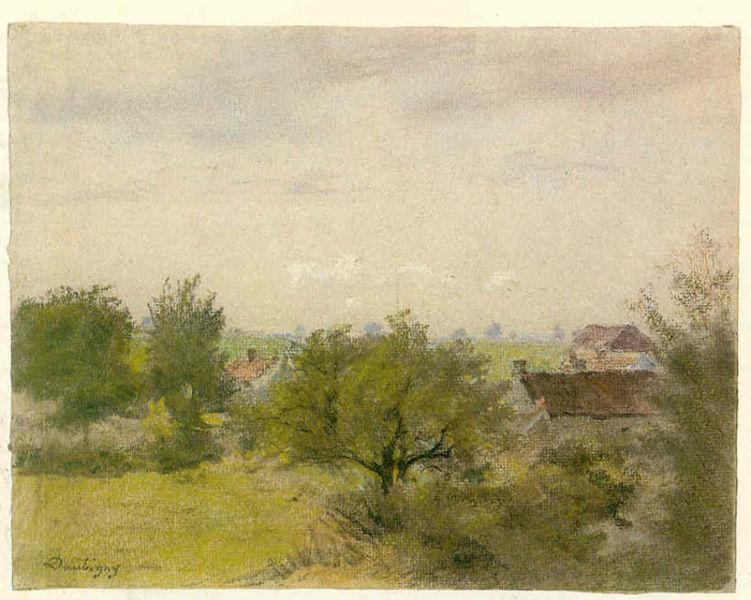
Titel: Landschaft mit Häusern zwischen Bäumen
Künstler: Charles-François Daubigny
Standort: Karlsruhe
Institution: Staatliche Kunsthalle Karlsruhe
Schlagwörter: baum, blätter, gemälde, himmel, laub, wolken, aquarell, bäume, gelb, grün, impressionismus, landschaft, äste, braun, frankreich, grau, hell, hintergrund, kreide, licht, pastell, schwarz, skizze, stroh, zeichnung, ausblick, dach, gebäude, gras, haus, obst, rasen, rot, weg, wiese, wolke, beige, malerei, signatur, ast, bach, feld, felder, ferne, horizont, häuser, morgen, natur, stamm, weide, weite, busch, büsche, flachland, gebüsch, hütte, sträucher, land, pflanze, krone, wald, bauern, kamin, schornstein, garten, farbig, ruhig, schrift, sommer, papier, ansicht, dorf, dächer, dunst, hecke, hellgrün, nebel, landschaftsmalerei, bauernhof, hütten, idylle, rand, stille, pastellfarben, still, frühling, menschenleer, wasserfarben, leinwand, heiter, laubbaum, kacheln, hel, ländlich, struktur, ölskizze, laubbäume, bauernhaus, siedlung, obstgarten, auenlandschaft, friedlich, himmer, baume, daubigny, trist, lamdschaft, angenehm, obstwiese, abäume, francois daubigny, hellgrun, imporessionismus